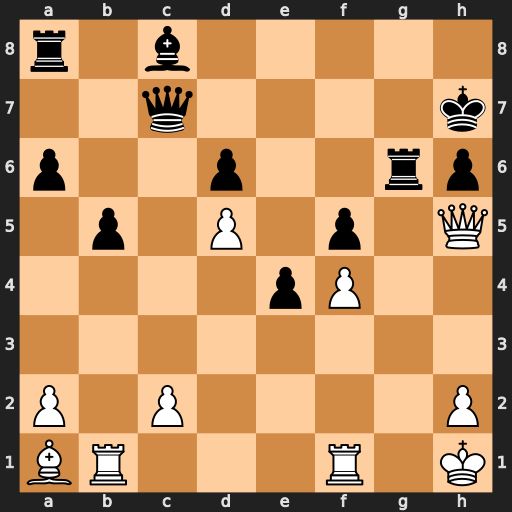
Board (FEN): r1b5/2q4k/p2p2rp/1p1P1p1Q/4pP2/8/P1P4P/BR3R1K
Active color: w
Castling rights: -
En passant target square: -
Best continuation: Rg1 Qf7 Rxg6 Qxg6 Qh4 Qf7 Rg1